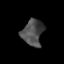
Tissue: prostate
Cell type: Myeloid cells
Senescence score: 0.3592
Nuclear area (px): 537
Mean DAPI intensity: 77.322